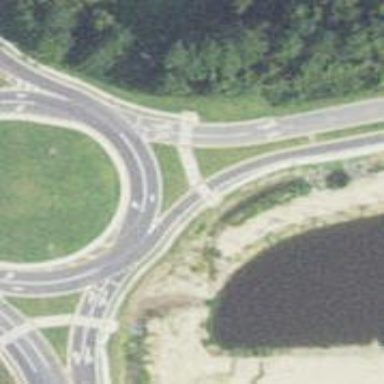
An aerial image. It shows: Traffic island located on footway.